Question: I have a modal dialog that appears when i click on a thumbnail. I have a js (grabbed from an online source) with a basic bootstrap grid layout.
The problem is that 50% of the popup seems to hang off the edge of the page. It seems to work hen i reduce the width of the page.
My code is as follows (nb; you dont need the js to see this)
'''
<!doctype html>
<html class="no-js" lang="">
<head>
<meta charset="utf-8">
<meta http-equiv="x-ua-compatible" content="ie=edge, chrome=1">
<title>site name</title>
<meta name="description" content="">
<meta name="viewport" content="width=device-width">
<link rel="logo" href="img/logo.png">
<!-- Place favicon.ico in the root directory -->
<link rel="stylesheet" href="css/bootstrap.css">
<link rel="stylesheet" href="css/main.css">
<link rel="stylesheet" href="//netdna.bootstrapcdn.com/bootstrap/3.0.0/css/bootstrap.min.css">
<script src="js/vendor/modernizr-2.8.3.min.js"></script>
<script src="https://ajax.googleapis.com/ajax/libs/jquery/1.11.3/jquery.min.js"></script>
<script src="js/bootstrap.min.js"></script>
<script src="js/main.js"></script>
</head>
<body>
<div class="container">
<div class="row">
<div class="col-lg-4">
<h1 class="page-header">Thumbnail Gallery</h1>
<div class="col-lg-3 col-md-4 col-xs-6 thumb"> <a class="thumbnail" href="#" data-image-id="" data-toggle="modal" data-title="This is my title" data-caption="Some lovely red flowers" data-image="http://www.picturesnew.com/media/images/car-image.jpg" data-target="#image-gallery">
<img class="img-responsive" src="http://www.picturesnew.com/media/images/car-image.jpg" alt="Short alt text" />
</a>
</div>
</div>
</div>
</div>
<div class="modal fade" id="image-gallery" tabindex="-1" role="dialog" aria-labelledby="myModalLabel" aria-hidden="true">
<div class="modal-dialog">
<div class="modal-content">
<div class="modal-header">
<button type="button" class="close" data-dismiss="modal"><span aria-hidden="true">x</span><span class="sr-only">Close</span>
</button>
<h4 class="modal-title" id="image-gallery-title"></h4>
</div>
<div class="modal-body">
<img id="image-gallery-image" class="img-responsive" src="" />
</div>
<div class="modal-footer">
<div class="col-md-2">
<button type="button" class="btn btn-primary" id="show-previous-image">Previous</button>
</div>
<div class="col-md-8 text-justify" id="image-gallery-caption">This text will be overwritten by jQuery</div>
<div class="col-md-2">
<button type="button" id="show-next-image" class="btn btn-default">Next</button>
</div>
</div>
</div>
</div>
</div>
</body>
</html>
'''

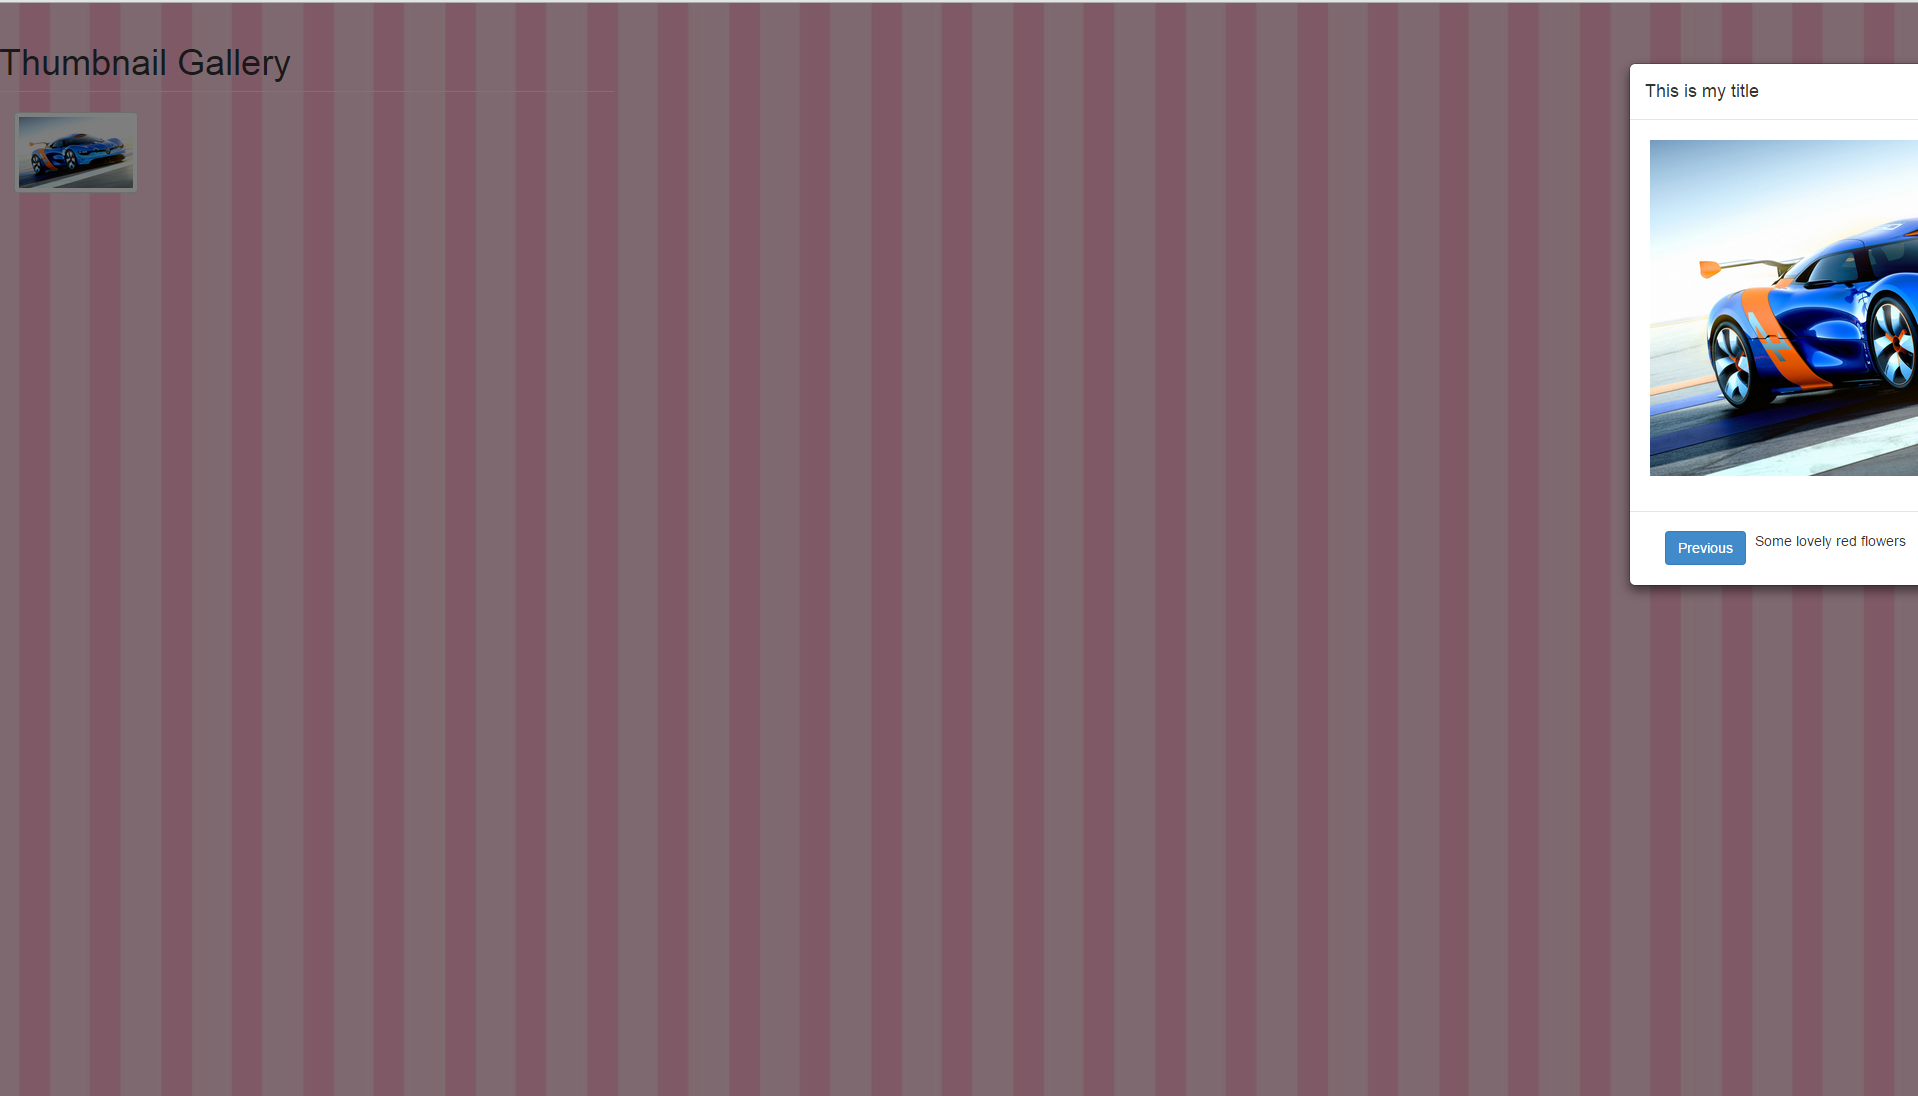
Answer: The following fiddle shows the modal working.
As with the previous answer you should look at the structure of your HTML.
<URL>
'''
<div class="container">
<div class="row">
<div class="col-lg-4">
<h1 class="page-header">Thumbnail Gallery</h1>
<div class="col-lg-3 col-md-4 col-xs-6 thumb"> <a class="thumbnail" href="#" data-image-id="" data-toggle="modal" data-title="This is my title" data-caption="Some lovely red flowers" data-image="http://www.picturesnew.com/media/images/car-image.jpg" data-target="#image-gallery">
<img class="img-responsive" src="http://www.picturesnew.com/media/images/car-image.jpg" alt="Short alt text" />
</a>
</div>
</div>
</div>
</div>
<div class="modal fade" id="image-gallery" tabindex="-1" role="dialog" aria-labelledby="myModalLabel" aria-hidden="true">
<div class="modal-dialog">
<div class="modal-content">
<div class="modal-header">
<button type="button" class="close" data-dismiss="modal"><span aria-hidden="true">x</span><span class="sr-only">Close</span>
</button>
<h4 class="modal-title" id="image-gallery-title"></h4>
</div>
<div class="modal-body">
<img id="image-gallery-image" class="img-responsive" src="" />
</div>
<div class="modal-footer">
<div class="col-md-2">
<button type="button" class="btn btn-primary" id="show-previous-image">Previous</button>
</div>
<div class="col-md-8 text-justify" id="image-gallery-caption">This text will be overwritten by jQuery</div>
<div class="col-md-2">
<button type="button" id="show-next-image" class="btn btn-default">Next</button>
</div>
</div>
</div>
</div>
</div>
'''